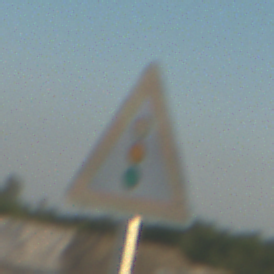
Verkehrszeichen: Lichtzeichenanlage
Umgebung: Outdoor, Beach
Tageszeit: SunriseSunset
Wetter: Clear
Licht: Natural
Jahreszeit: NotSpecified
Kontrast: HighContrast